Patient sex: F
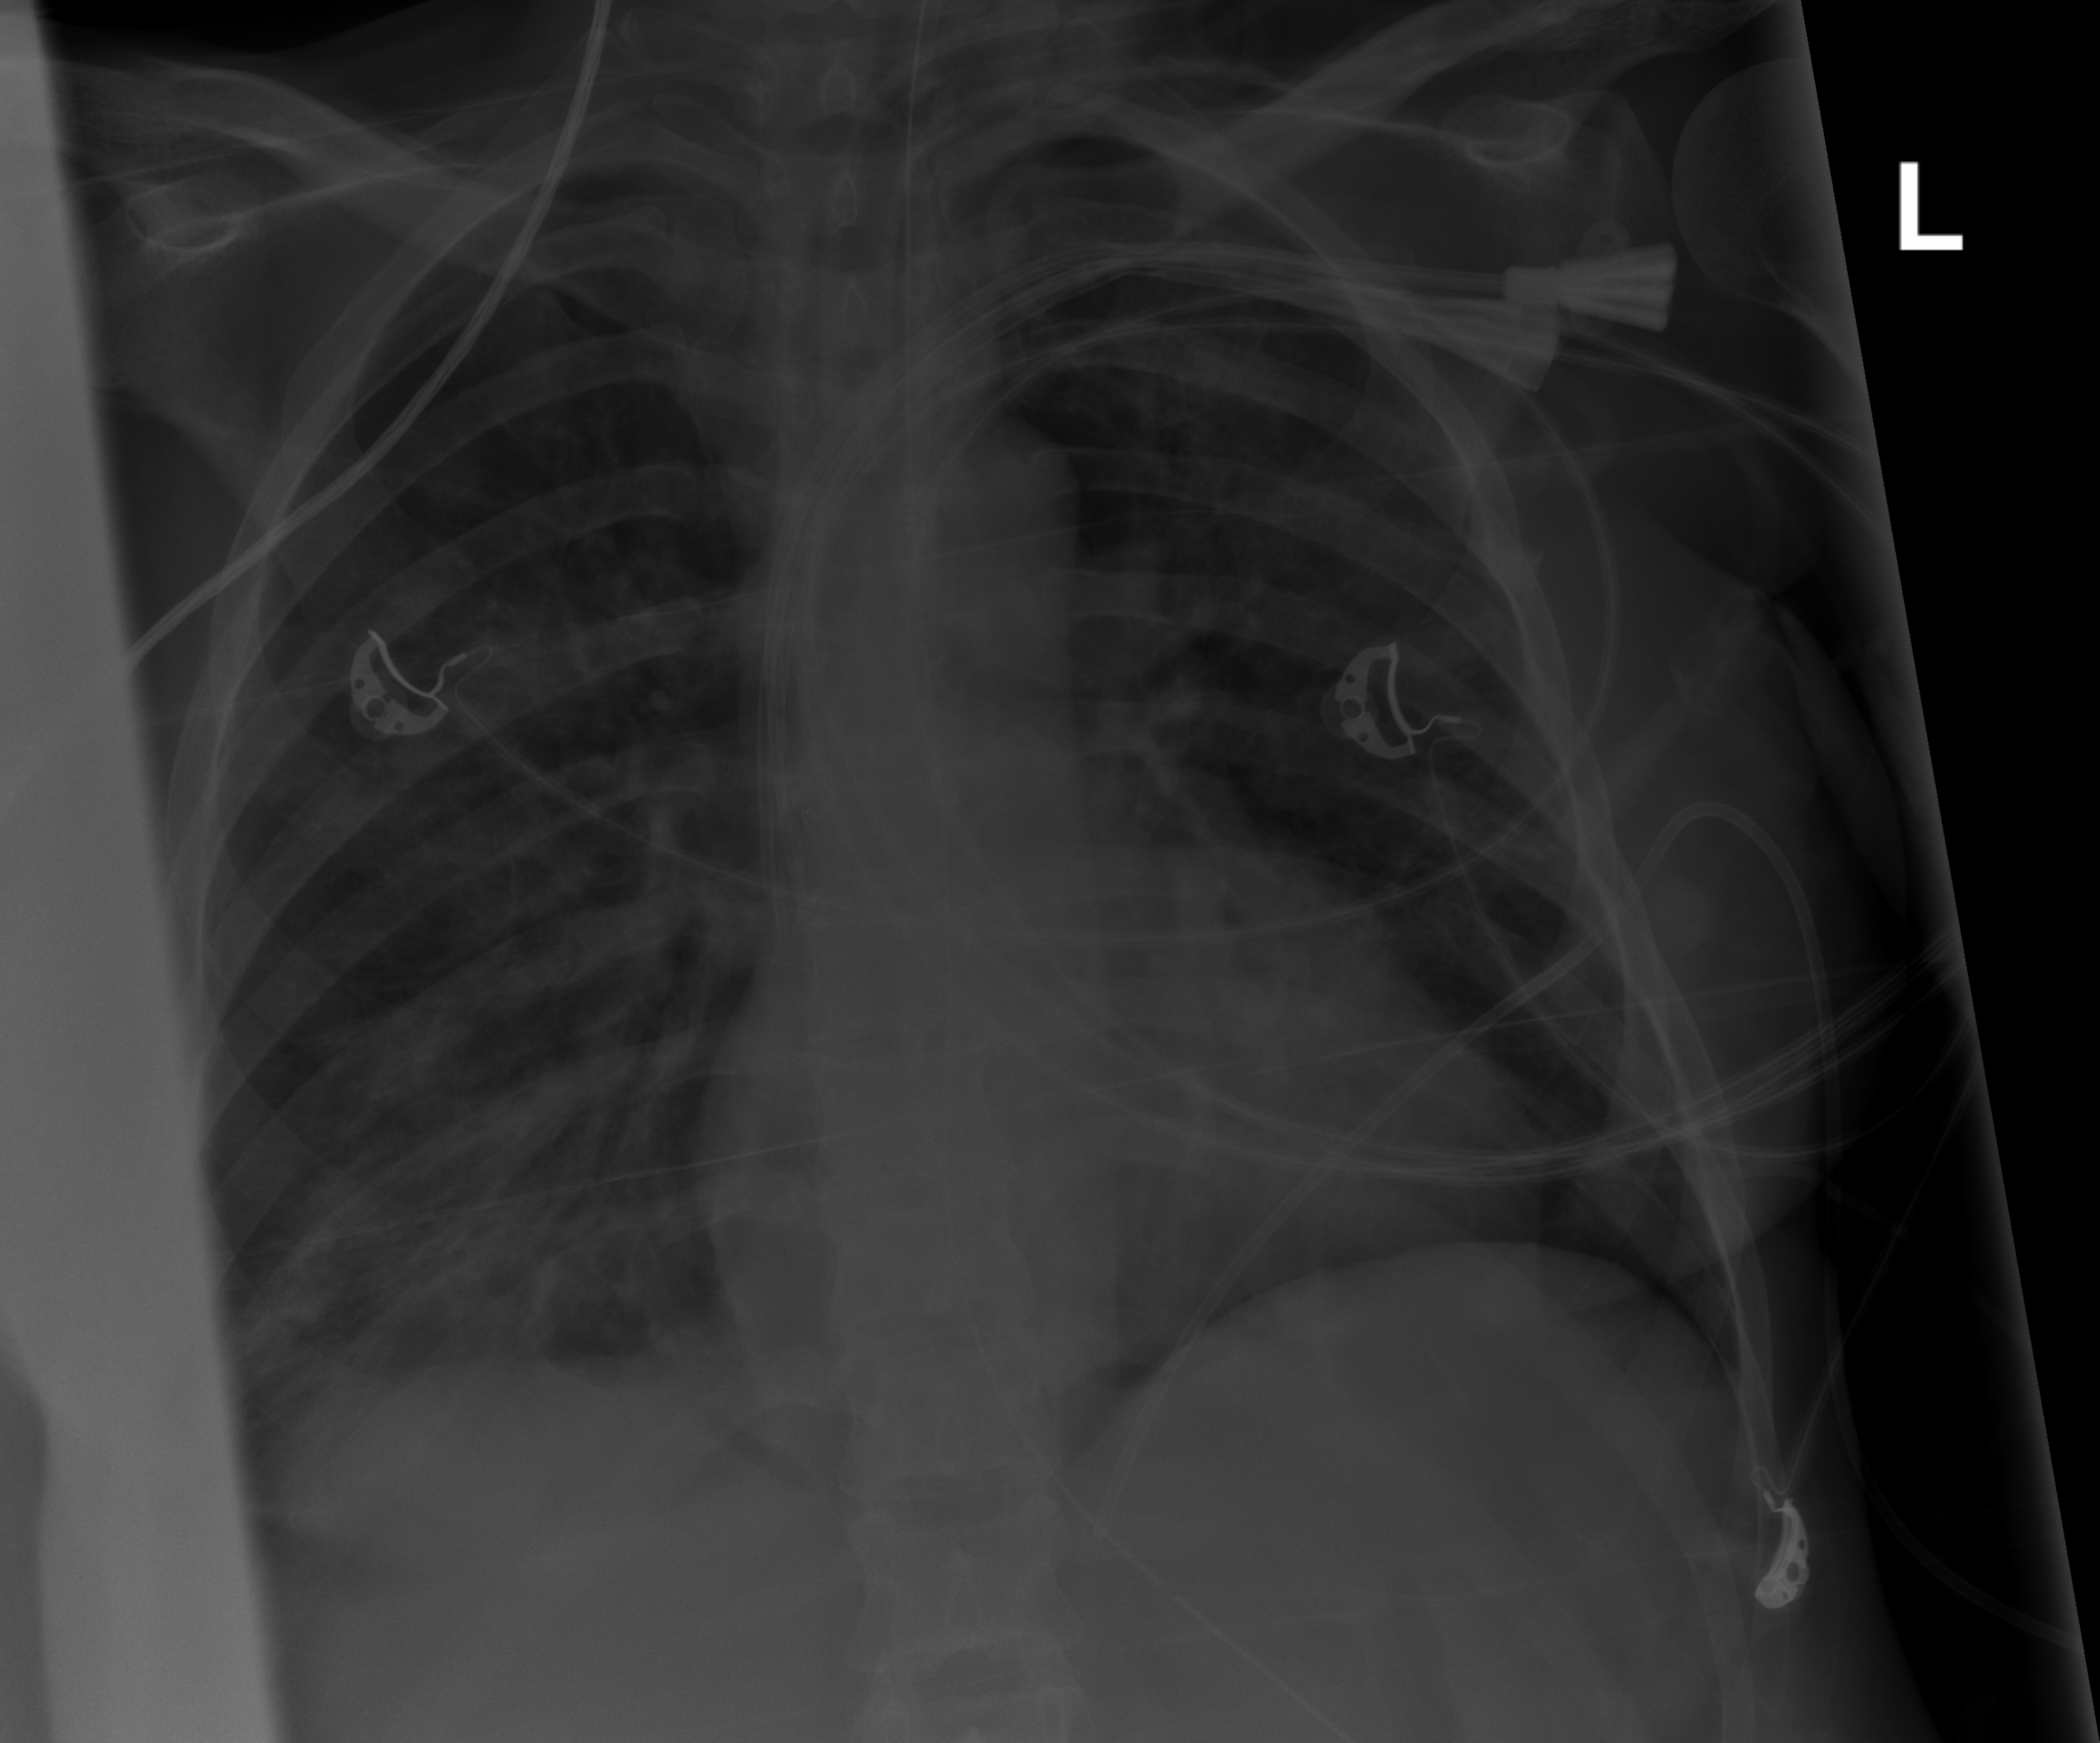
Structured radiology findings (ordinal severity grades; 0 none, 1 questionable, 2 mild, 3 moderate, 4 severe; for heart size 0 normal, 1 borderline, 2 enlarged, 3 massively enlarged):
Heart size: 2
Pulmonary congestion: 0
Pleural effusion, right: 1
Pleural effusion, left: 0
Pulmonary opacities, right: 2
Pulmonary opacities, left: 0
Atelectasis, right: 0
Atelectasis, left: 0